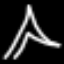
Label: The Eiffel Tower